【题型】解答题　【知识点】解析几何　【难度】hard
已知 \(0 < p < 4\)，曲线 \(\Gamma_1\)、\(\Gamma_2\) 的方程分别为 \(y^2 = 2px\ (0 \leq x \leq 8, y \geq 0)\) 和 \(x^2 = 2py\ (0 \leq y \leq 8, x \geq 0)\)，\(\Gamma_1\) 与 \(\Gamma_2\) 在第一象限内相交于点 \(K(x_K, y_K)\)。

\noindent
(1) 若 \(|OK| = 4\sqrt{2}\)，求 \(p\) 的值；

\noindent
(2) 若 \(p = 2\)，定点 \(T\) 的坐标为 \((4,0)\)，动点 \(M\) 在直线 \(y = x\) 上，动点 \(N(x_N, y_N)(0 \leq x_N \leq 4)\) 在曲线 \(\Gamma_2\) 上，求 \(|MN| + |MT|\) 的最小值；

\noindent
(3) 已知点 \(A(x_1, y_1)(0 \leq x_1 < x_K)\)、\(B(x_2, y_2)(x_K < x_2 \leq 8)\) 在曲线 \(\Gamma_1\) 上，点 \(A\)、\(B\) 关于直线 \(y = x\) 的对称点分别为 \(C\)、\(D\)，设 \(|AC|\) 的最大值为 \(m\)，\(|BD|\) 的最大值为 \(t\)，若 \(\frac{m}{t} \in \left[\frac{1}{2}, 2\right]\)，求实数 \(p\) 的取值范围。

\vspace{1em}
\noindent
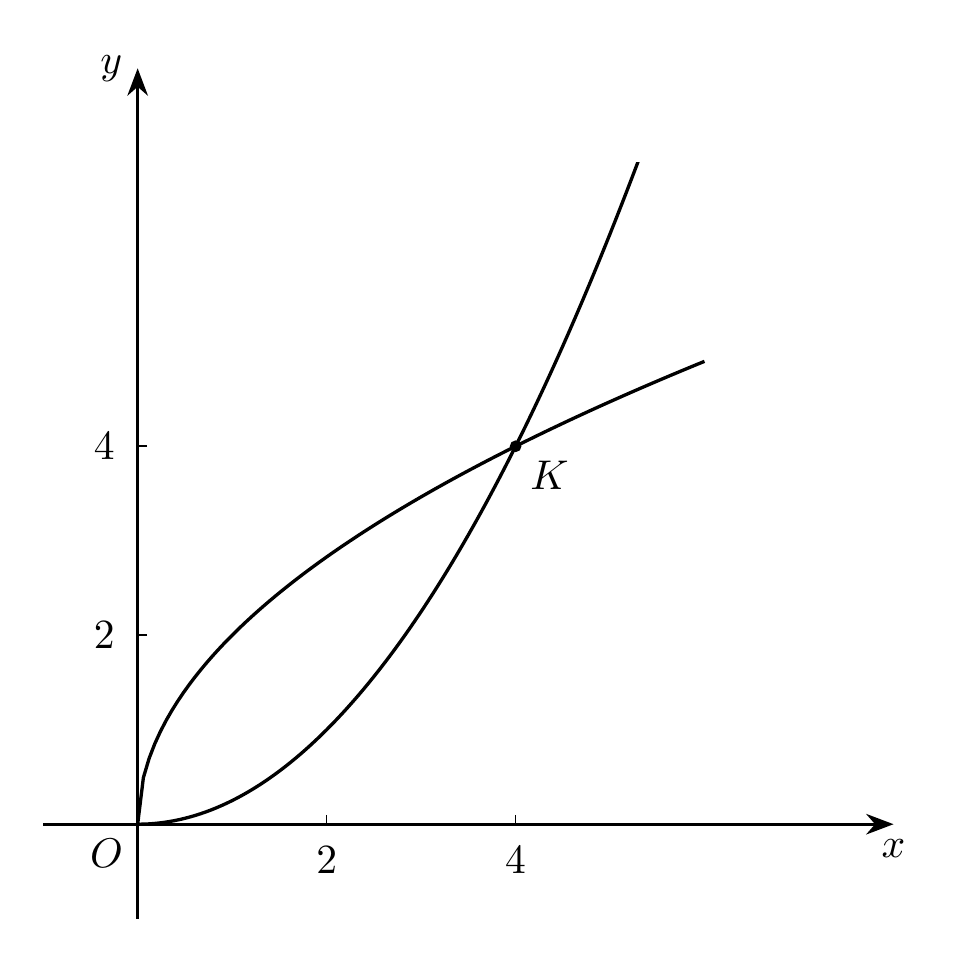
【解答】
\textbf{【答案】}

\noindent
(1) \(p = 2\)

\noindent
(2) \(2\sqrt{3}\)

\noindent
(3) \(16 - 8\sqrt{3} \leq p \leq 160 - 64\sqrt{6}\)

\vspace{1em}
\noindent
\textbf{【知识点】} 求直线与抛物线的交点坐标、抛物线中的参数范围问题、求抛物线上一点到定点的最值

\vspace{1em}
\noindent
\textbf{【分析】}

\noindent
(1) 联立两曲线的方程，求出点 \(K\) 的坐标，根据 \(|OK| = 4\sqrt{2}\) 以及两点间的距离公式可求得 \(p\) 的值；

\noindent
(2) 分析可知，曲线 \(\Gamma_1\)、\(\Gamma_2\) 关于直线 \(y = x\) 对称，则点 \(N\) 关于直线 \(y = x\) 的对称点 \(N'\) 在曲线 \(\Gamma_1\) 上，则 \(|MN| + |MT| = |MN'| + |MT| \geq |N'T|\)，当且仅当 \(N'\)、\(M\)、\(T\) 三点共线时，\(|MN| + |MT|\) 取最小值，设点 \(N'\left(\frac{y_N^2}{4}, y_N\right)\)，利用平面内两点间的距离公式结合二次函数的基本性质可求得 \(|N'T|\) 的最小值；

\noindent
(3) 设点 \(A(x_1, \sqrt{2px_1})\)、\(B(x_2, \sqrt{2px_2})\)，则点 \(C(\sqrt{2px_1}, x_1)\)、\(D(\sqrt{2px_2}, x_2)\)，求 \(m\)、\(t\) 关于 \(p\) 的等式，结合 \(\frac{1}{2} \leq \frac{m}{t} \leq 2\) 可求出 \(p\) 的取值范围。

\vspace{1em}
\noindent
\textbf{【详解】}

\noindent
(1) 解：联立
\[
\begin{cases}
y^2 = 2px \\
x^2 = 2py
\end{cases}
\quad (0 \leq x \leq 8, y \geq 0)
\]
可得 \(x = y = 2p\)，即点 \(K(2p, 2p)\)，

所以，\(|OK| = \sqrt{(2p)^2 + (2p)^2} = 2\sqrt{2}p = 4\sqrt{2}\)，解得 \(p = 2\)。

\vspace{0.5em}
\noindent
(2) 解：由 \(x^2 = 2py\ (0 \leq y \leq 8, x \geq 0)\) 可得 \(x = \sqrt{2py}\)，

所以，函数 \(y = \frac{x^2}{2p}\ (0 \leq y \leq 8, x \geq 0)\) 的反函数为 \(y = \sqrt{2px}\ (0 \leq x \leq 8, y \geq 0)\)，

即 \(y^2 = 2px\ (0 \leq x \leq 8, y \geq 0)\)，

所以，曲线 \(\Gamma_1\)、\(\Gamma_2\) 关于直线 \(y = x\) 对称，则点 \(N\) 关于直线 \(y = x\) 的对称点 \(N'\) 在曲线 \(\Gamma_1\) 上，

所以，\(|MN| = |MN'|\)，则 \(|MN| + |MT| = |MN'| + |MT| \geq |N'T|\)，

当且仅当 \(N'\)、\(M\)、\(T\) 三点共线时，\(|MN| + |MT|\) 取最小值，

当 \(p = 2\) 时，曲线 \(\Gamma_1\) 的方程为 \(y^2 = 4x\ (0 \leq x \leq 8, y \geq 0)\)，

设点 \(N'\left(\frac{y_N^2}{4}, y_N\right)\)，则
\[
|N'T|^2 = \left(\frac{y_N^2}{4} - 4\right)^2 + y_N^2 = \frac{y_N^4}{16} - y_N^2 + 16 = \frac{1}{16}(y_N^2 - 8)^2 + 12 \geq 12,
\]
即 \(|N'T| \geq 2\sqrt{3}\)，即当 \(N'(2, 2\sqrt{2})\) 时，即当 \(N(2\sqrt{2}, 2)\) 时，\(|MN| + |MT|\) 取最小值 \(2\sqrt{3}\)。

\vspace{0.5em}
\noindent
(3) 解：设点 \(A(x_1, \sqrt{2px_1})\)、\(B(x_2, \sqrt{2px_2})\)，则点 \(C(\sqrt{2px_1}, x_1)\)、\(D(\sqrt{2px_2}, x_2)\)，

其中，\(0 \leq x_1 \leq 2p < x_2 \leq 8\)，

\[
|AC| = \sqrt{(x_1 - \sqrt{2px_1})^2 + (\sqrt{2px_1} - x_1)^2} = \sqrt{2}(\sqrt{2px_1} - x_1) = -\sqrt{2}\left[\left(\sqrt{x_1} - \frac{\sqrt{2p}}{2}\right)^2 - \frac{p}{2}\right],
\]

其中 \(0 \leq x_1 \leq 2p\)，

当 \(\sqrt{x_1} = \frac{\sqrt{2p}}{2}\) 时，即当 \(x_1 = \frac{p}{2}\) 时，\(|AC|\) 取最大值，即 \(|AC|_{\max} = m = \frac{\sqrt{2}}{2}p\)，

此时，
\[
|BD| = \sqrt{(x_2 - \sqrt{2px_2})^2 + (\sqrt{2px_2} - x_2)^2} = \sqrt{2}(x_2 - \sqrt{2px_2}) = \sqrt{2}\left[\left(\sqrt{x_2} - \frac{\sqrt{2p}}{2}\right)^2 - \frac{p}{2}\right],
\]

因为函数 \(u = \sqrt{x_2}\) 在 \((2p, 8]\) 上单调递增，此时，\(u = \sqrt{x_2} \in (\sqrt{2p}, 2\sqrt{2}]\)，

函数 \(y = \sqrt{2}\left[\left(u - \frac{\sqrt{2p}}{2}\right)^2 - \frac{p}{2}\right]\) 在 \((\sqrt{2p}, 2\sqrt{2}]\) 上为增函数，

故函数 \(f(x_2) = \sqrt{2}\left[\left(\sqrt{x_2} - \frac{\sqrt{2p}}{2}\right)^2 - \frac{p}{2}\right]\) 在 \((2p, 8]\) 上为增函数，

当 \(x_2 = 8\) 时，\(|BD|\) 取最大值，即 \(|BD|_{\max} = t = 4\sqrt{2}(2 - \sqrt{p})\)，

所以，
\[
\frac{m}{t} = \frac{\frac{\sqrt{2}}{2}p}{4\sqrt{2}(2 - \sqrt{p})} = \frac{p}{8(2 - \sqrt{p})} \in \left[\frac{1}{2}, 2\right],
\]
所以，\(16 - 8\sqrt{3} \leq p \leq 160 - 64\sqrt{6}\)。

\vspace{1em}
\noindent
\textbf{【点睛】} 方法点睛：抛物线定义的两种应用：

\noindent
（1）实现距离转化，根据抛物线的定义，抛物线上任意一点到焦点的距离等于它到准线的距离，因此，由抛物线的定义可以实现点与点之间的距离与点到准线的距离的相互转化，从而简化某些问题；

\noindent
（2）解决最值问题，在抛物线中求解与焦点有关的两点间距离和的最小值时，往往用抛物线的定义进行转化，即化折线为直线解决最值问题。
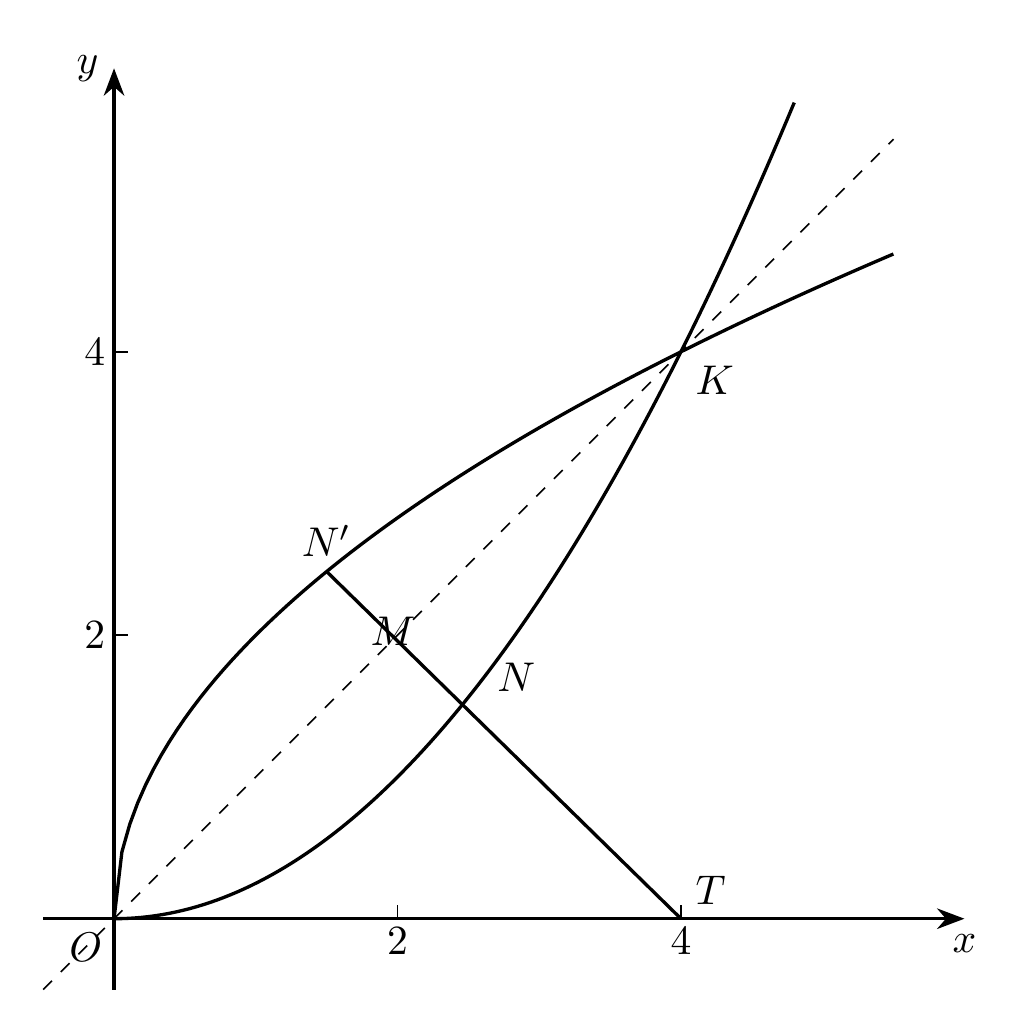
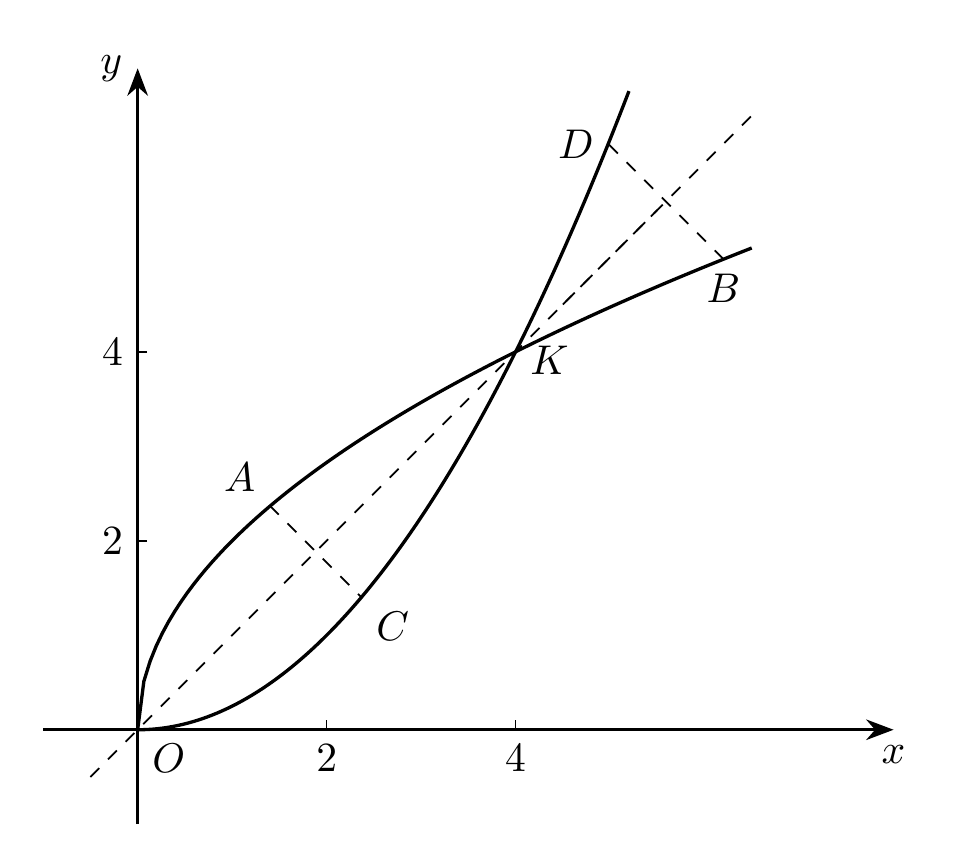